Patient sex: M
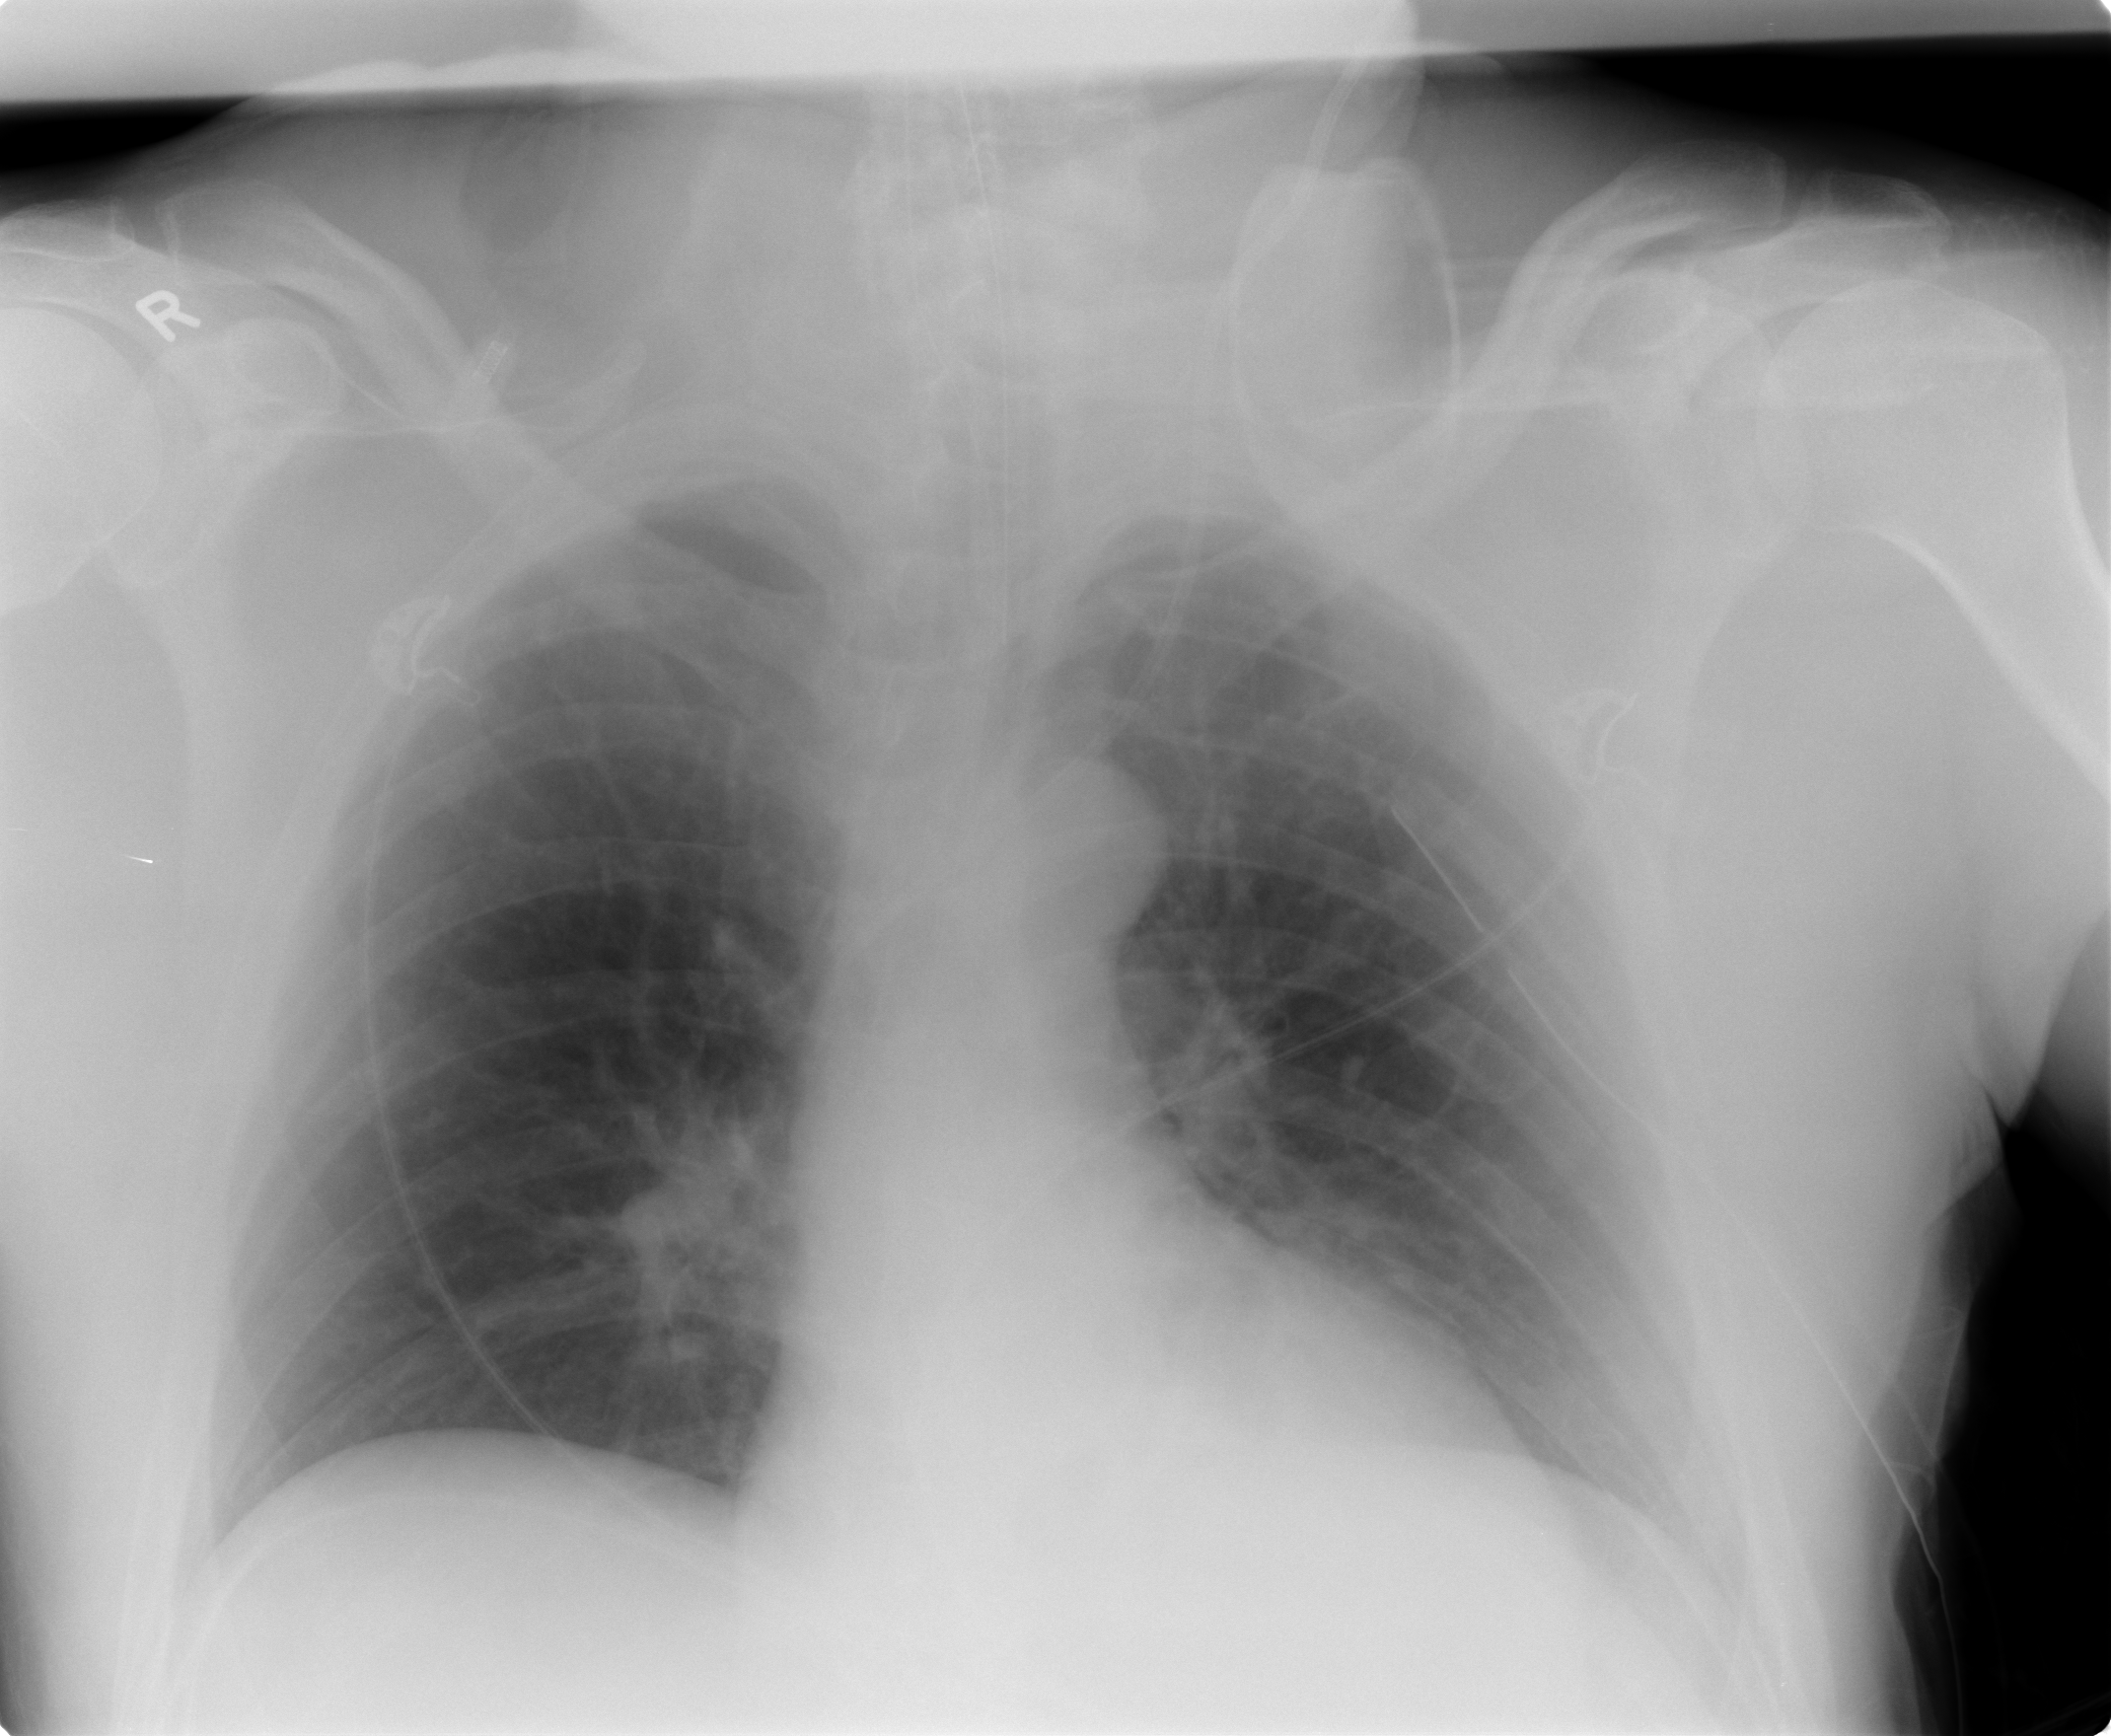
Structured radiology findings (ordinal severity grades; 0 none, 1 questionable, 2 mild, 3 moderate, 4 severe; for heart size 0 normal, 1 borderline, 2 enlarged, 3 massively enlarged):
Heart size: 1
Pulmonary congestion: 2
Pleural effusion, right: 0
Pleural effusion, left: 2
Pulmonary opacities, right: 0
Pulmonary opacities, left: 0
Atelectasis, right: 2
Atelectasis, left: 2